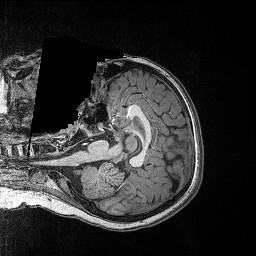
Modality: T1w
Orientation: axial